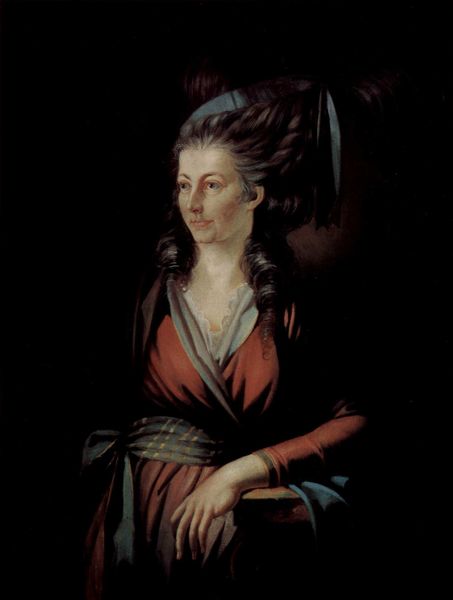
Titel: Porträt der Maria Hess
Künstler: Johann Heinrich Füssli
Standort: Zürich.
Institution: Sammlung Haus Rechberg
Schlagwörter: blau, dunkel, gemälde, hand, schatten, umhang, weiß, grün, ausschnitt, braun, brust, bunt, busen, finger, frau, frisur, grau, haar, hell, hintergrund, kleid, licht, mund, nase, ohr, profil, schwarz, stirn, stuhl, tisch, blick, dame, gürtel, rot, schal, schleier, tuch, rock, schleife, alt, wand, arm, augen, band, falten, gesicht, kleidung, kragen, spitze, stehen, ärmel, bildnis, hals, möbel, portrait, porträt, schlank, gold, haare, mantel, stoff, adel, spitzen, kinn, kontrast, lippen, locken, rosa, schärpe, lächeln, taille, seitlich, wangen, armlehne, lehne, zöpfe, mauer, farbe, haarband, lehnen, weiblich, streng, brauen, angelehnt, tischchen, rüschen, wange, leuchten, vier, alter, gestützt, nasenloch, wangenknochen, halbprofil, schläfen, mittelalter, haaransatz, har, dekolltee, schattig, leuchtend, weinrot, bänder, auflehnen, gewellt, dekolte, aufgetürmt, v ausschnitt, protrait, gegensatz, gelockt, amputiert, wickelkleid, stattlich, amputation, dkfjjh, föaljkh, föalksjh, haare frisur, hasenscharte, lkijhf, straff, verkrüppelt, öakljsnhföalkj, öalkfj, öasdlfkjh, ödlfkjh, öflöksjn, ökjjnlkj, öklajdnföaloj, ölashnf, dunkjel, efrau, wanbd, stattlich+